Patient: sex M, age 60
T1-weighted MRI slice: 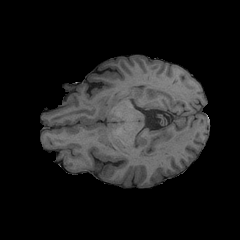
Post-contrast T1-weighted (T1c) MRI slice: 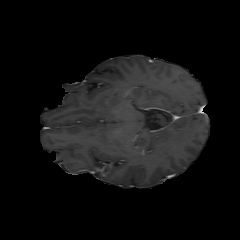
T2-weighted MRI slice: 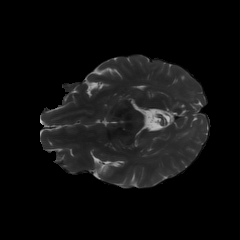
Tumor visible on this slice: yes
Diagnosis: Glioblastoma, IDH-wildtype
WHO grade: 4